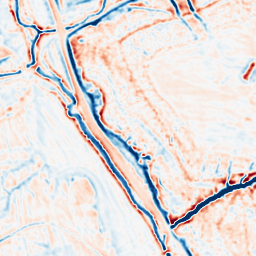
Category: multiscale
Decomposition family: dog_multiscale
Decomposition parameters: sigma_ratio: 1.4
n_scales: 3
base_sigma: 1
Upsampling method: regularized
Upsampling parameters: scale: 2
lambda_reg: 0.001
Upsampling scale: 2